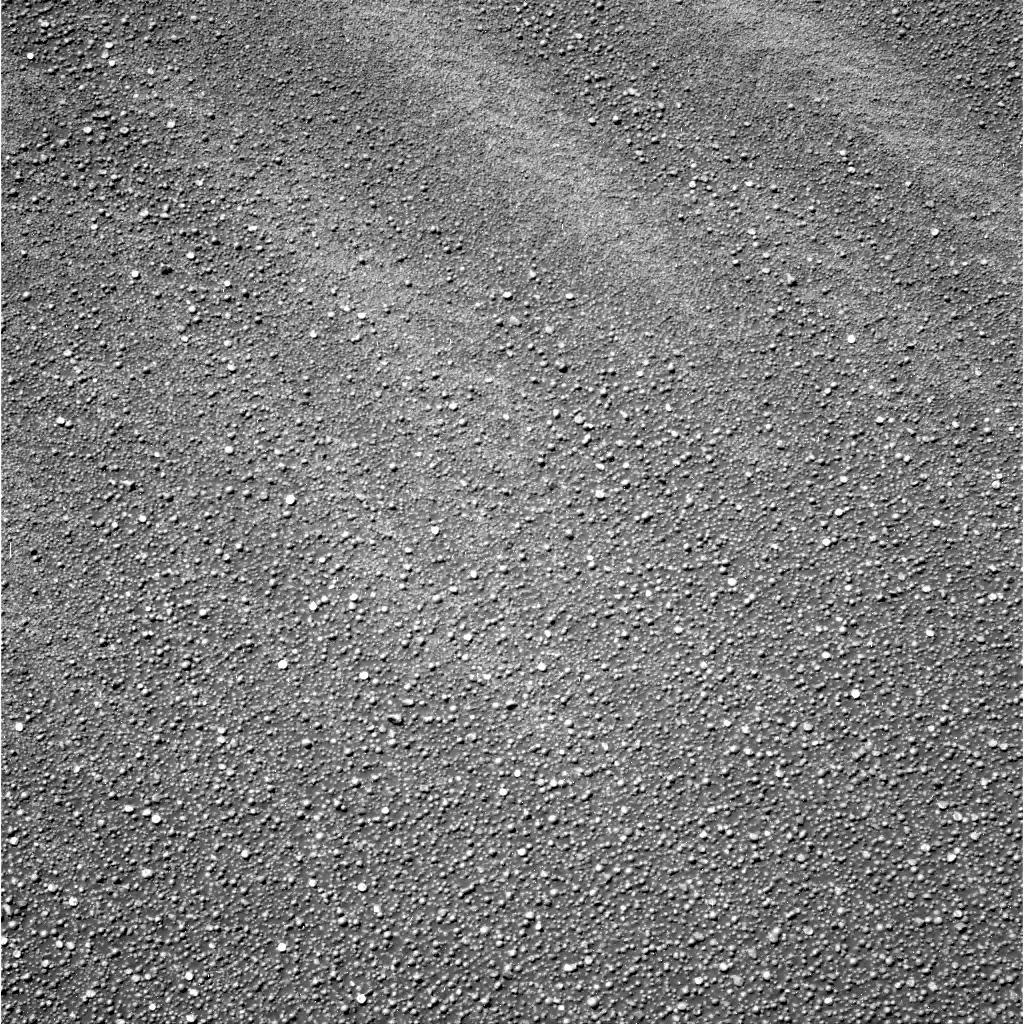
Terrain classes present: Gravel / Sand / Soil